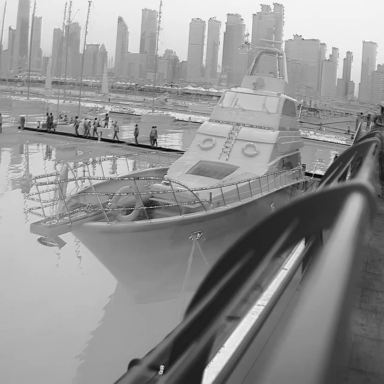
There are four objects shown in the infrared image, including three sailboats, and a canoe.